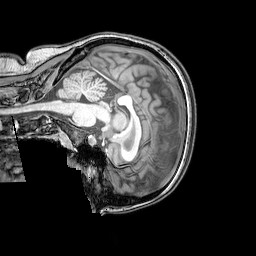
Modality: T1w
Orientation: sagittal
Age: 24
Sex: female
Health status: healthy
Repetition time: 0.081 s
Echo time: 0.037 s